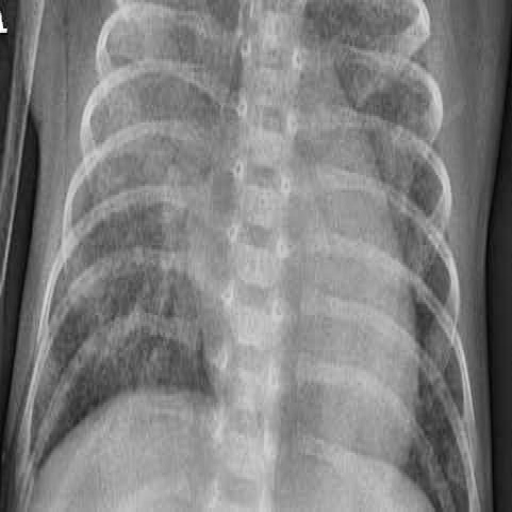
Finding: PNEUMONIA